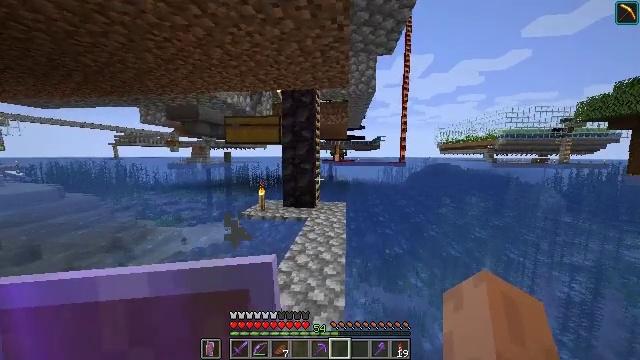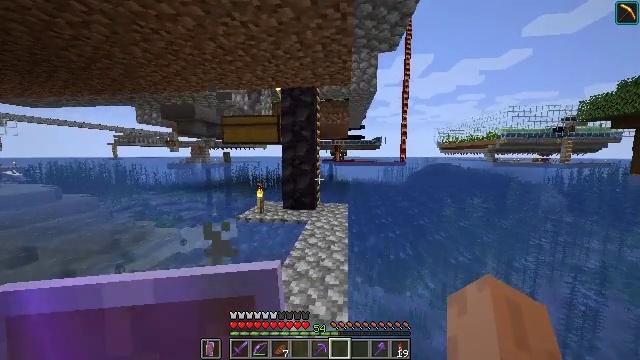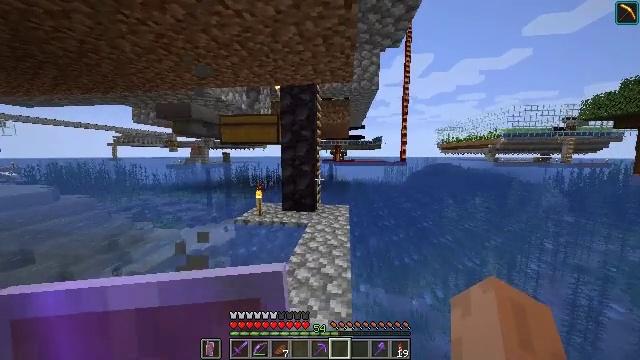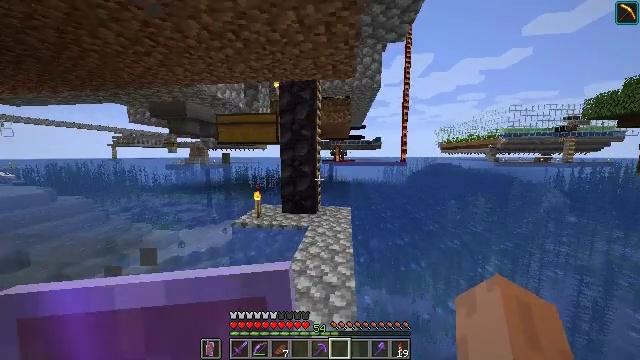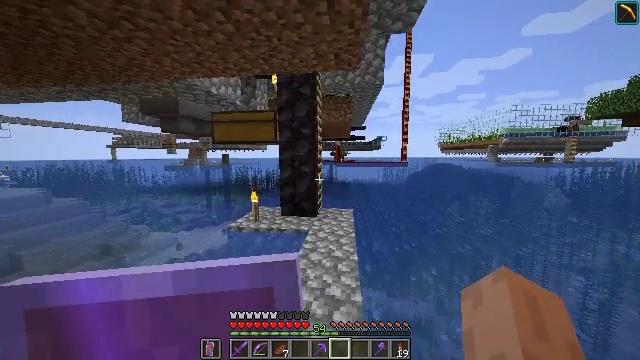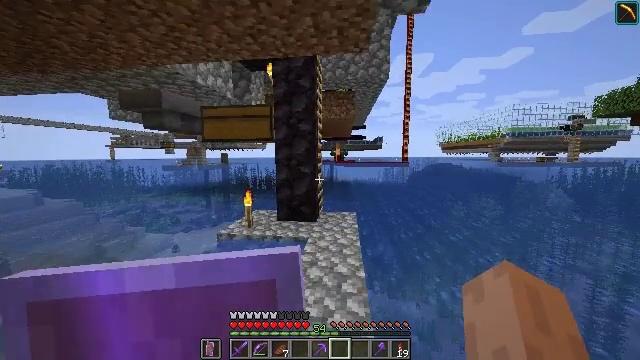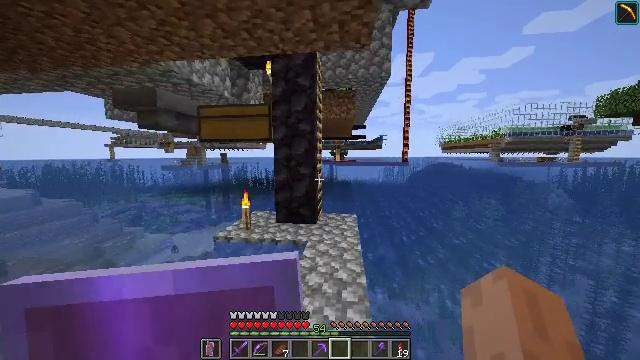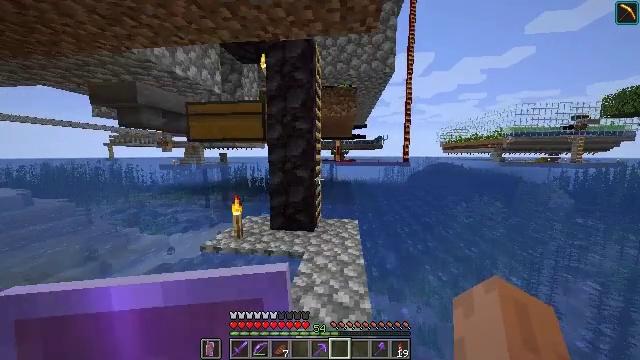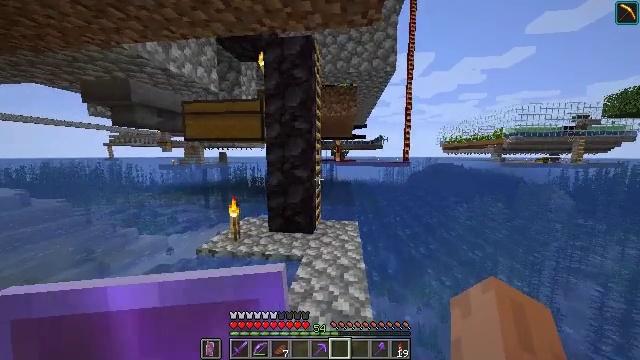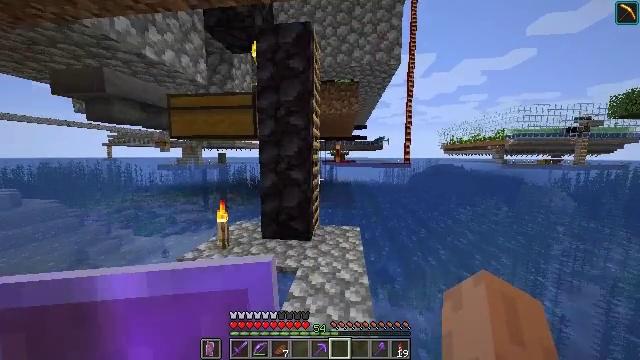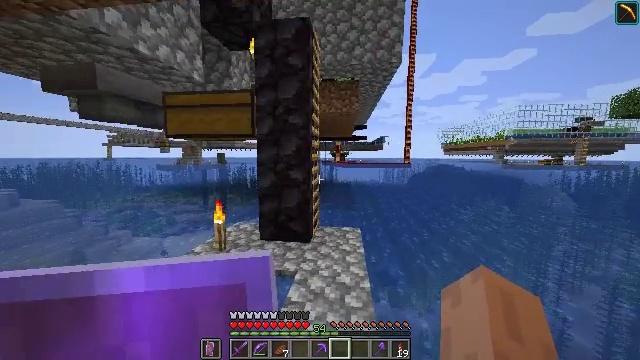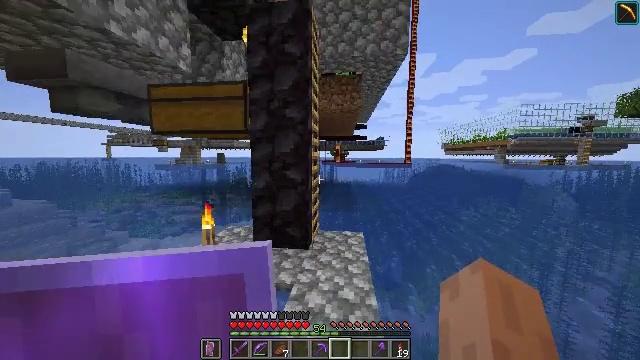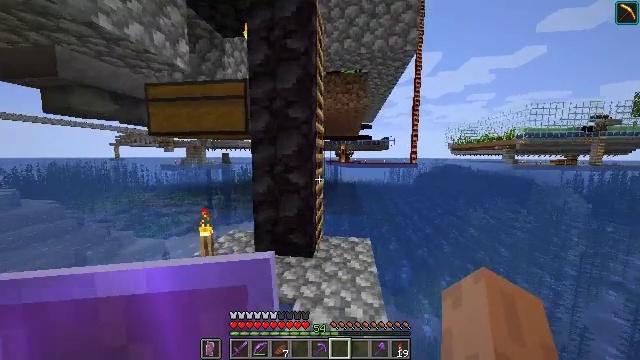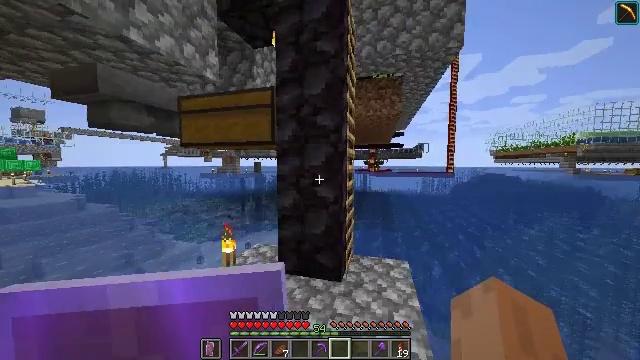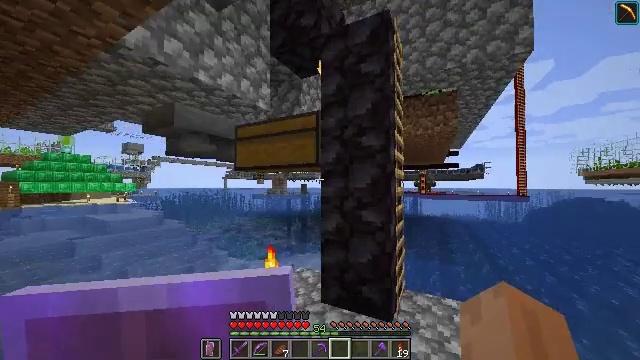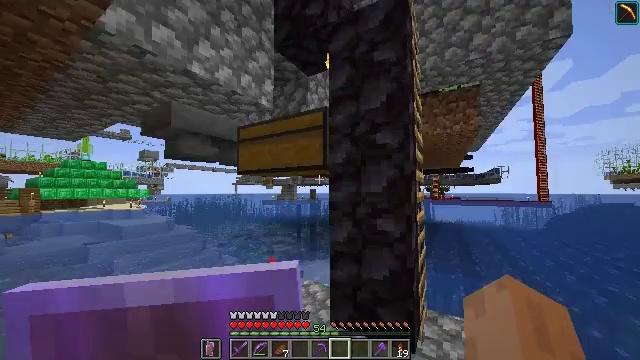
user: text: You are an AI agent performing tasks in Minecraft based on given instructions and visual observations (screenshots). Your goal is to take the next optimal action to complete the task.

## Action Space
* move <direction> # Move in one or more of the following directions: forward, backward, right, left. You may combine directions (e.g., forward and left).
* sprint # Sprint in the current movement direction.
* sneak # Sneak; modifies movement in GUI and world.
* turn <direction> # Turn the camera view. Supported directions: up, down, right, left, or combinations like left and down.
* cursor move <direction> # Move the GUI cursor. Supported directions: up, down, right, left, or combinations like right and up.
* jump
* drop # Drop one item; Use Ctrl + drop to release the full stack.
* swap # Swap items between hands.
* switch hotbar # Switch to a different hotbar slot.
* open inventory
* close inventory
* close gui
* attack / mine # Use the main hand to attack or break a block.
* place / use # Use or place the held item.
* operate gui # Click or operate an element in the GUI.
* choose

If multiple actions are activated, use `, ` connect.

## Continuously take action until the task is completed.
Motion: motion action
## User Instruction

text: Hunt a squid.
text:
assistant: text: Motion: move forward, sprint
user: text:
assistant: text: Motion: move forward, sprint
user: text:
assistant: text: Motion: move forward, sprint
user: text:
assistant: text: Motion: move forward, sprint
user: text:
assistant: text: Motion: move forward, sprint
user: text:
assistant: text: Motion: move forward, sprint
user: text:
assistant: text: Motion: move forward, sprint
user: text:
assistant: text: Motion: move forward, sprint
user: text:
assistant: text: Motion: move forward, sprint
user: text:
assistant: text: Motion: move forward, sprint
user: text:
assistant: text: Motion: move forward, sprint
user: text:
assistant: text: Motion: move forward, sprint, turn left
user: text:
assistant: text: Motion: move forward, sprint, turn left and up
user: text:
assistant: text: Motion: move forward, sprint, turn left and up
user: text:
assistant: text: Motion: move forward, sprint, turn left and up
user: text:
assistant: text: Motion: move forward, sprint
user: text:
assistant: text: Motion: move forward
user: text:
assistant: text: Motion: move forward
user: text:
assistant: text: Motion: move forward
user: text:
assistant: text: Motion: turn left and up
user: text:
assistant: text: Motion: turn left and up
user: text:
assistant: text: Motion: turn left and up
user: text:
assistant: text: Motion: turn left and up
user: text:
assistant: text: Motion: turn left and up
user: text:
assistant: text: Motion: no_op
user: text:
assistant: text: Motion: use / place
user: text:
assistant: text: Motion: use / place
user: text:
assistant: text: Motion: use / place
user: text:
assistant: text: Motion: no_op
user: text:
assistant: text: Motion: no_op